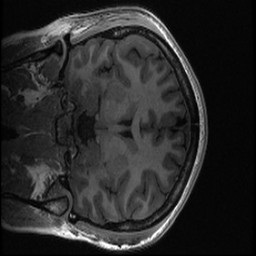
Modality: T1w
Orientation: coronal
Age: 23
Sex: female